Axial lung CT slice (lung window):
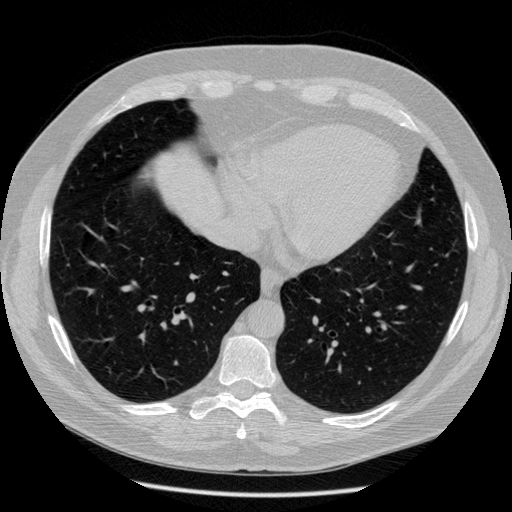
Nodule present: no